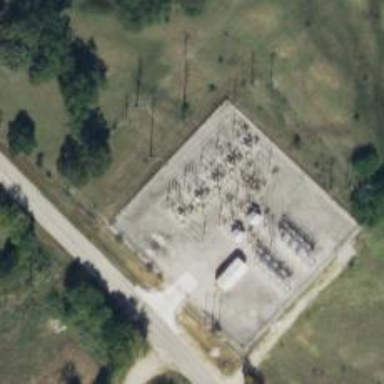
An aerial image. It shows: Switch for power supply.